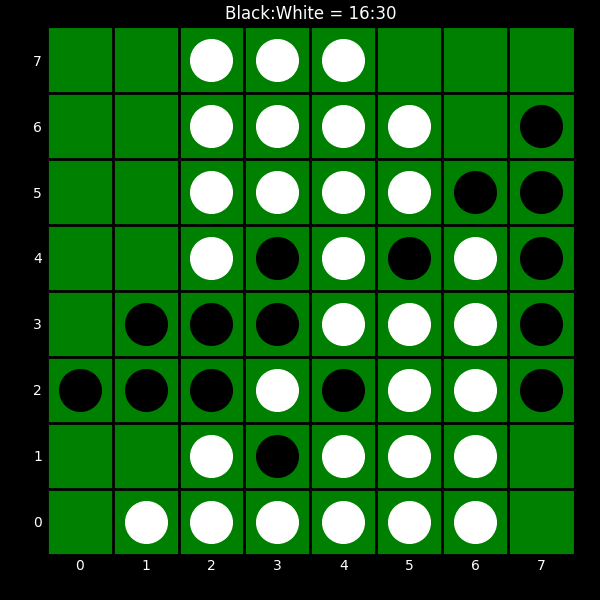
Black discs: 16
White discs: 30